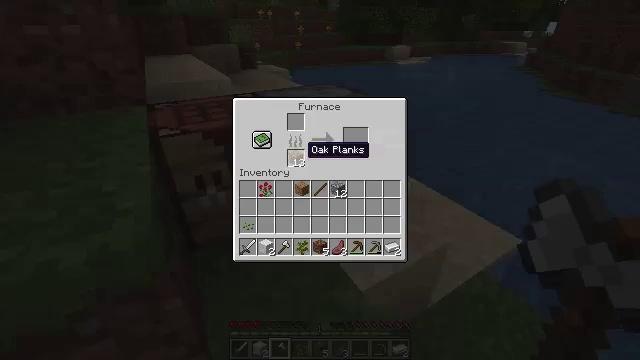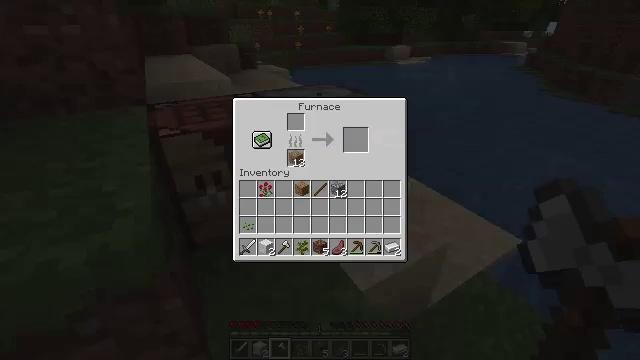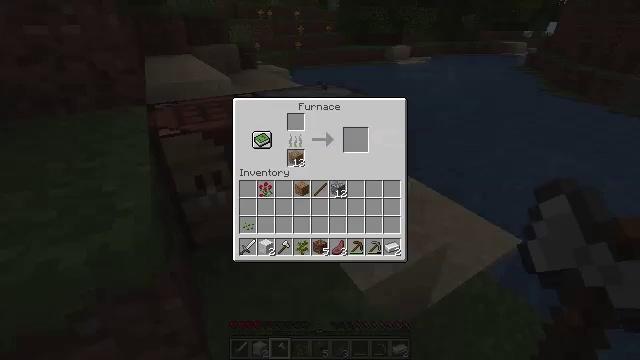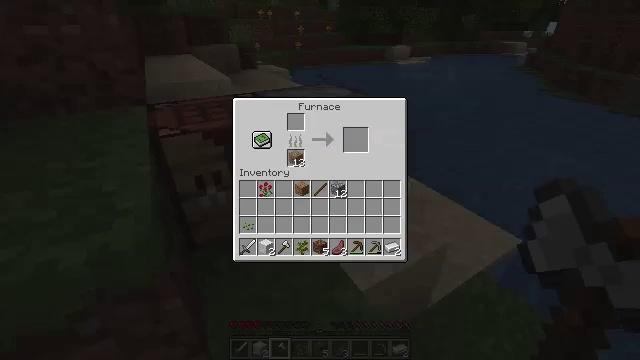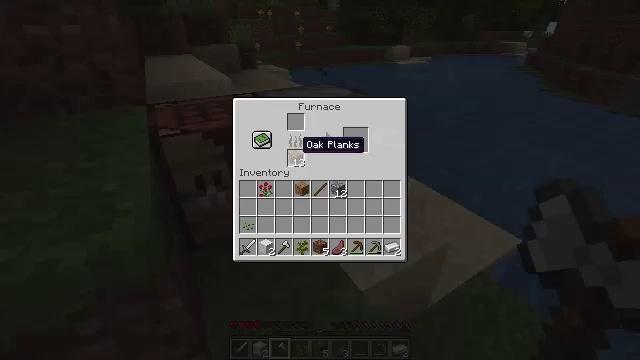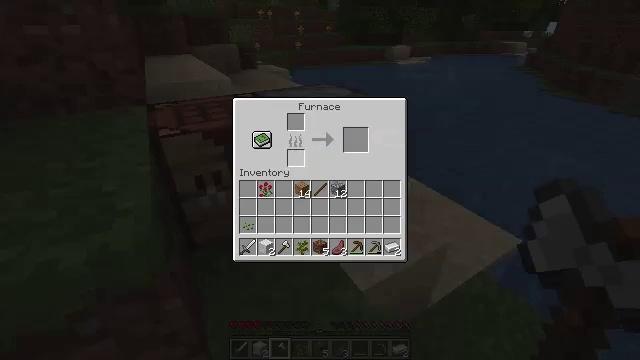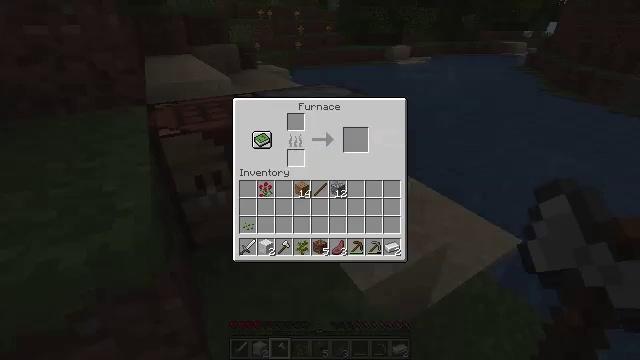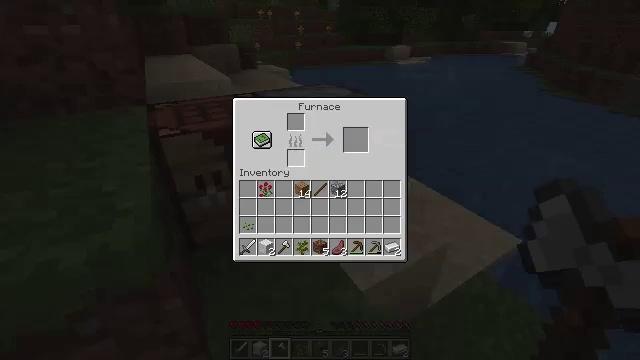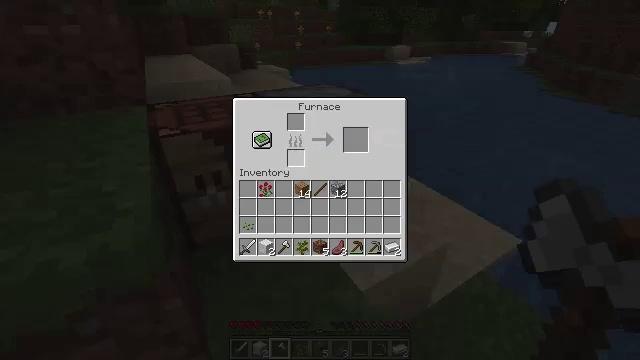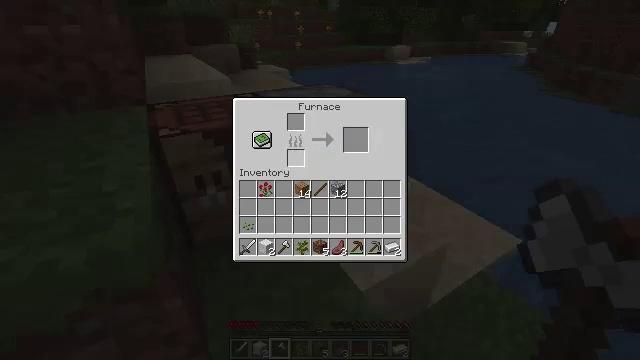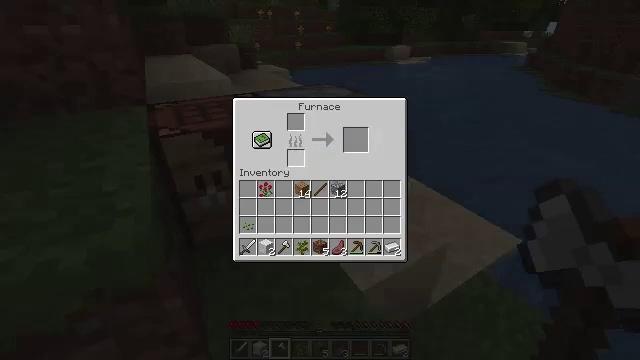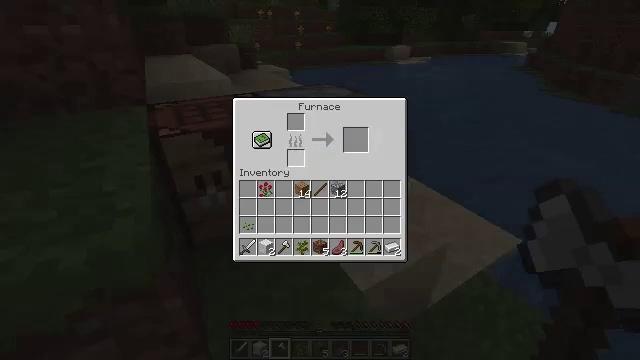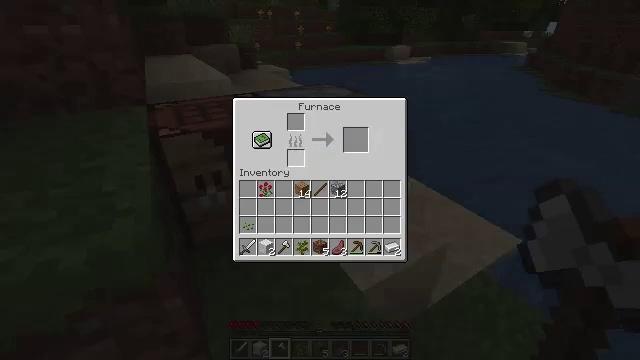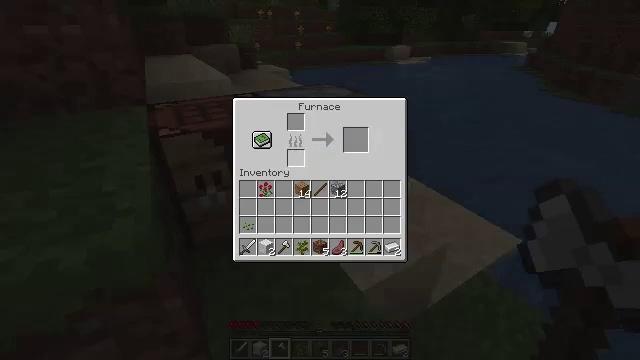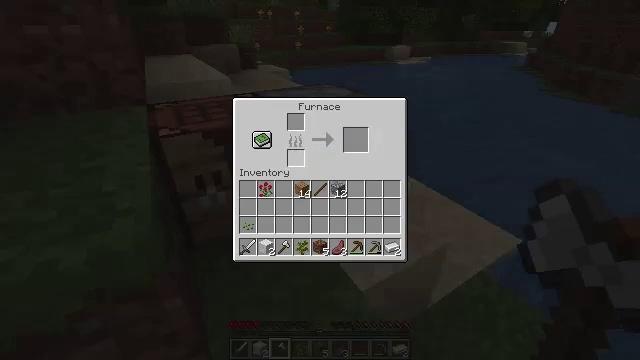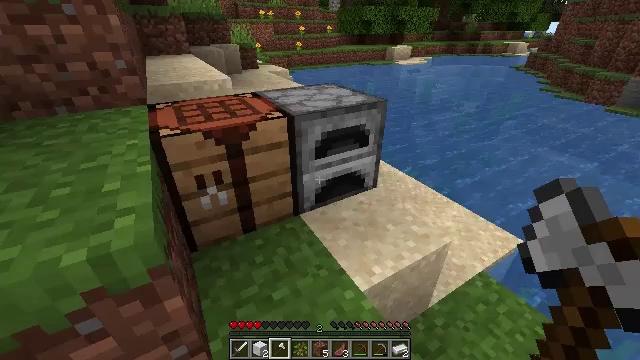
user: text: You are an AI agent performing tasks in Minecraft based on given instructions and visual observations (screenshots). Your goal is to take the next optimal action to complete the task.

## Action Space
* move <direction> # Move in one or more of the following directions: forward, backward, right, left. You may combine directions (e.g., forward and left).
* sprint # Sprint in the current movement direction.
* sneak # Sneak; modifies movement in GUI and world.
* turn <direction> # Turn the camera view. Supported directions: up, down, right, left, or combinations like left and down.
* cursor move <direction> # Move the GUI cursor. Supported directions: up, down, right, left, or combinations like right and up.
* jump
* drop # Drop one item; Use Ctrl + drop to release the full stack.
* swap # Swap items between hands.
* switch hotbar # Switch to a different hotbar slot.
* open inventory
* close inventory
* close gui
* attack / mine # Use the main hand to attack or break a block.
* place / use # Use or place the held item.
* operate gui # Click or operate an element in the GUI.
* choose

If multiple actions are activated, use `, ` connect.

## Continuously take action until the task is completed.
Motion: motion action
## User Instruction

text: Left click on the crafting table
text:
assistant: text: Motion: sneak, cursor move left, open gui
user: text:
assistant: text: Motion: sneak
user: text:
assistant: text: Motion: sneak
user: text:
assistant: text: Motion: sneak, cursor move right
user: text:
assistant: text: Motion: sneak, operate gui
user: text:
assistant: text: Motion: sneak, operate gui
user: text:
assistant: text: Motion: sneak, operate gui
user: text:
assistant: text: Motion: sneak
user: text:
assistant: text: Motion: sneak
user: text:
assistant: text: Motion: sneak
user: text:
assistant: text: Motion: sneak
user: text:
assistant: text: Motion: sneak
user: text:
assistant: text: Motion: no_op
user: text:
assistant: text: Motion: no_op
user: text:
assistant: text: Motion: no_op
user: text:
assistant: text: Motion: turn left, close gui
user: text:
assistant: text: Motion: turn left, open inventory
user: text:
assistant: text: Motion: turn left and up
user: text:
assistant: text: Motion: turn left
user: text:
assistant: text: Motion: turn left and up
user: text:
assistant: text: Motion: turn left
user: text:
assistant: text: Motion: no_op
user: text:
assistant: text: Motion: attack / mine
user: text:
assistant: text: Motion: attack / mine
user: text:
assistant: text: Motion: attack / mine
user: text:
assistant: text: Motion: attack / mine
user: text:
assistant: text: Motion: attack / mine
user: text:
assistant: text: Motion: attack / mine
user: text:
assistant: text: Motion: turn right, attack / mine
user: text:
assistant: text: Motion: attack / mine